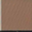
Piece: xx